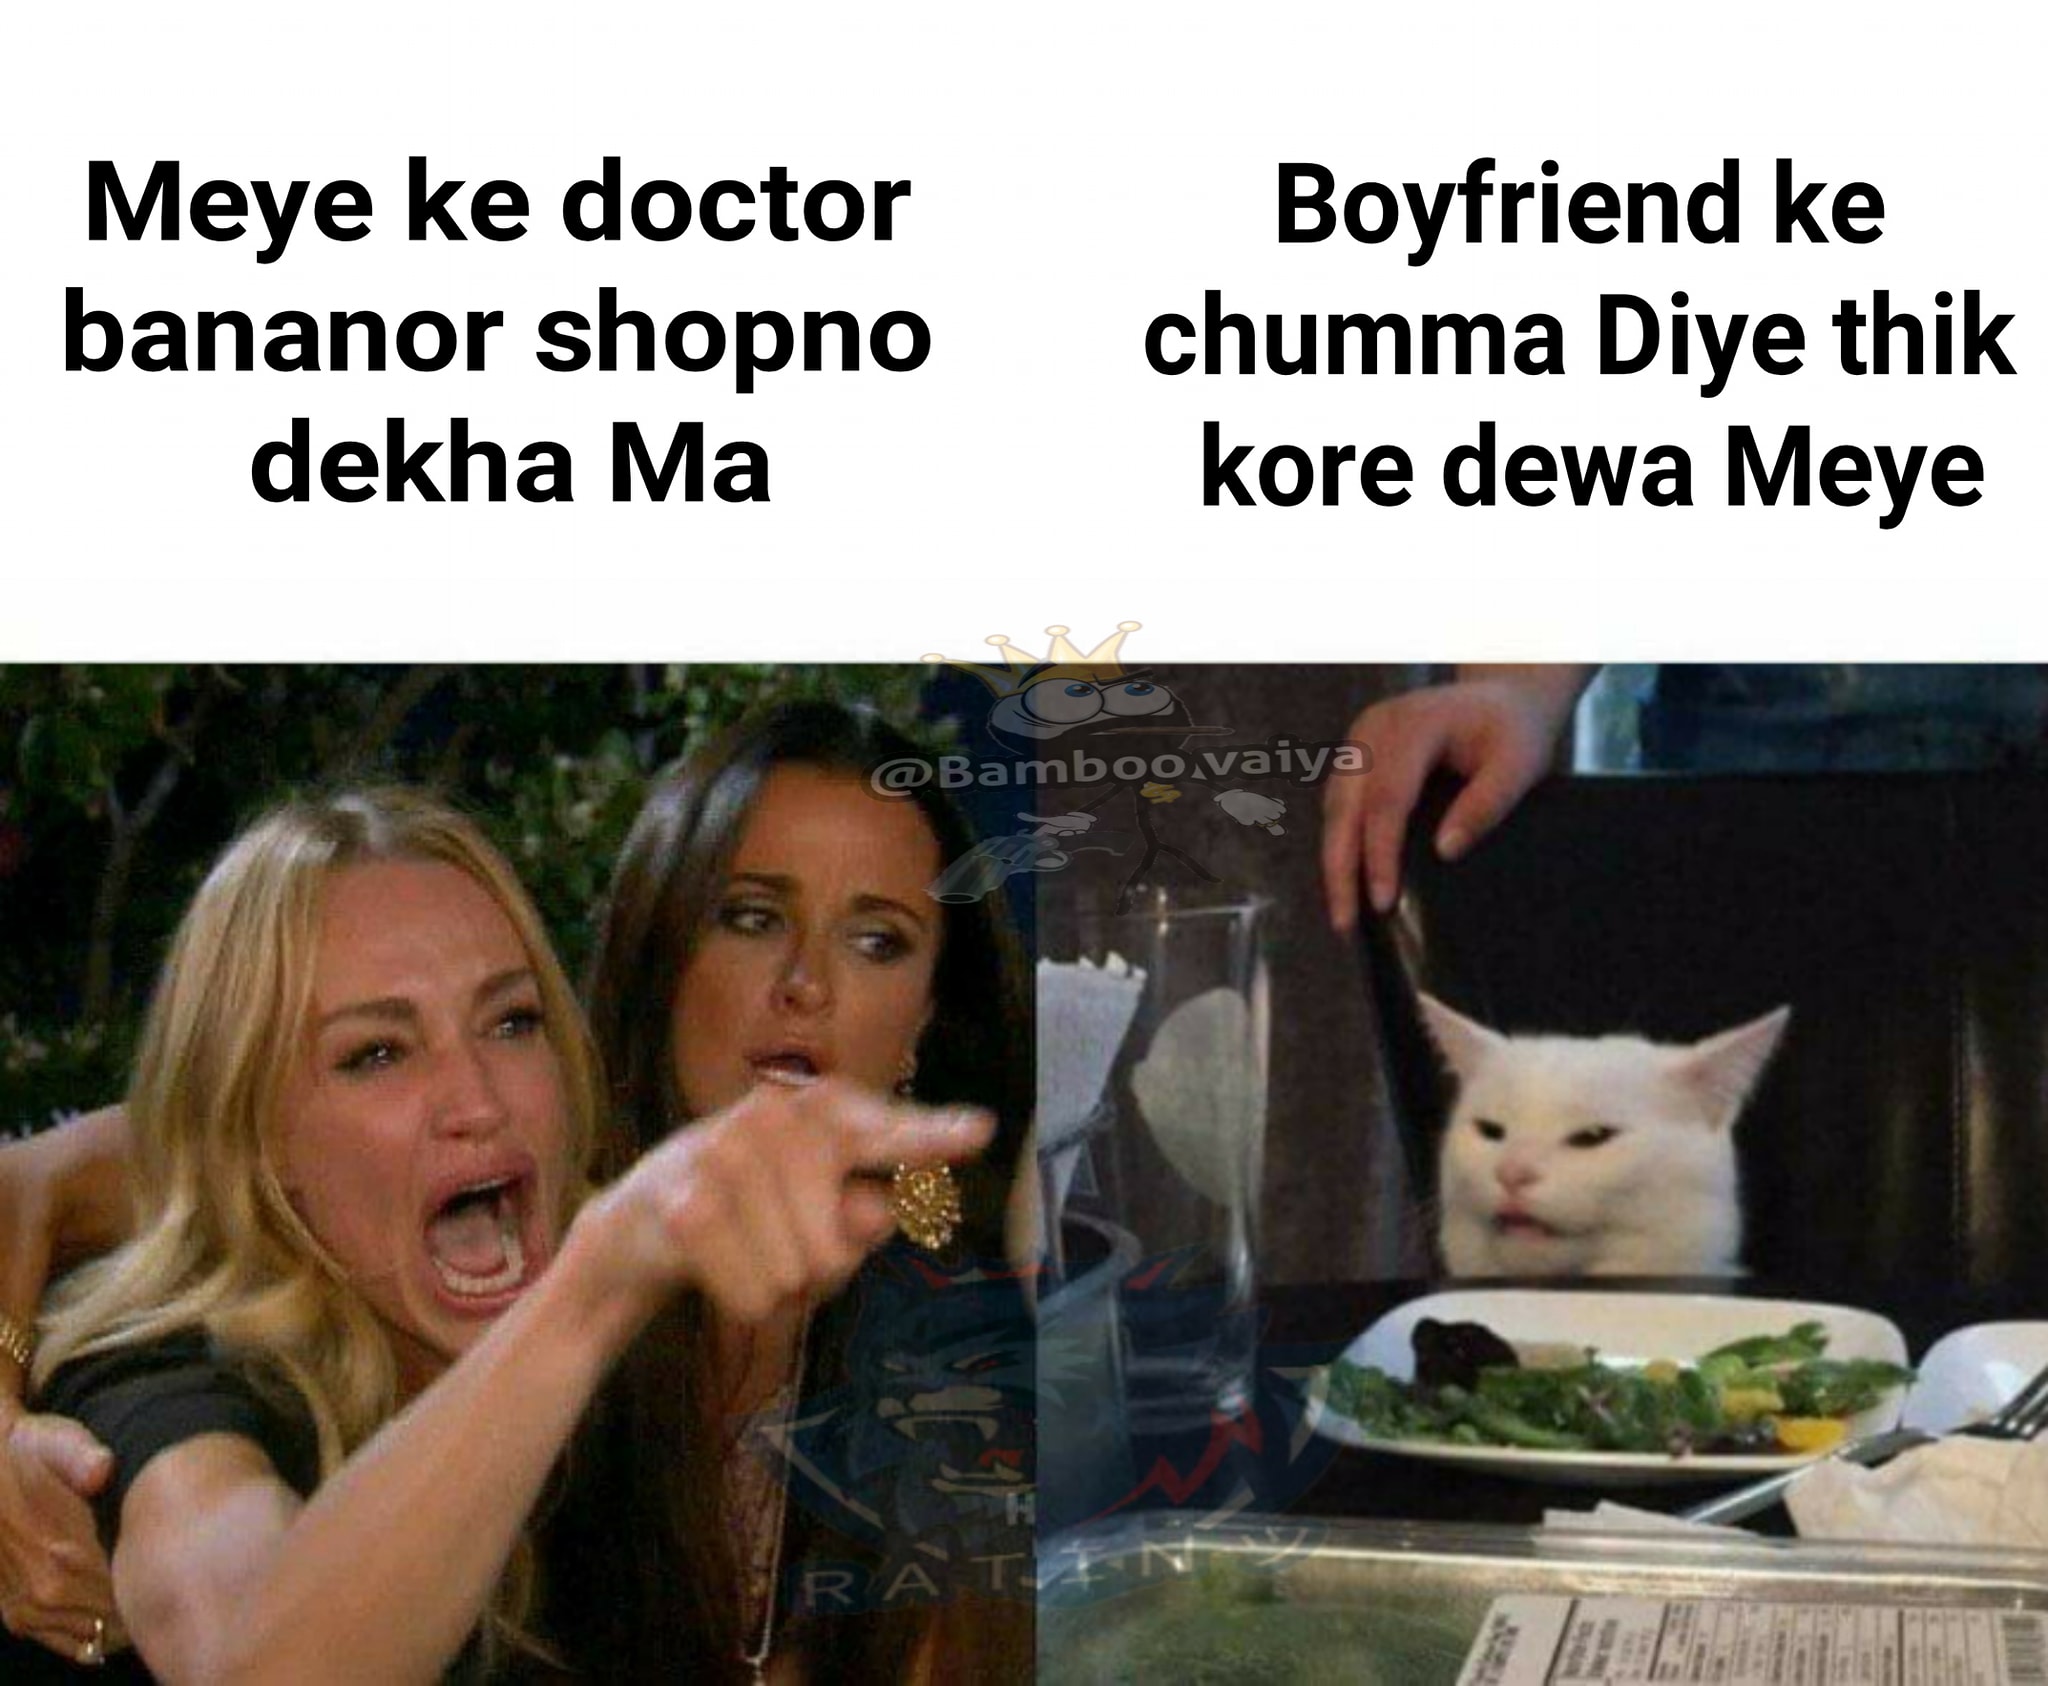
Caption: Meye de doctor bananor shopno dekh Ma     Boyfriend ke chumma Diye thik kore dewa Meye
Label: hate